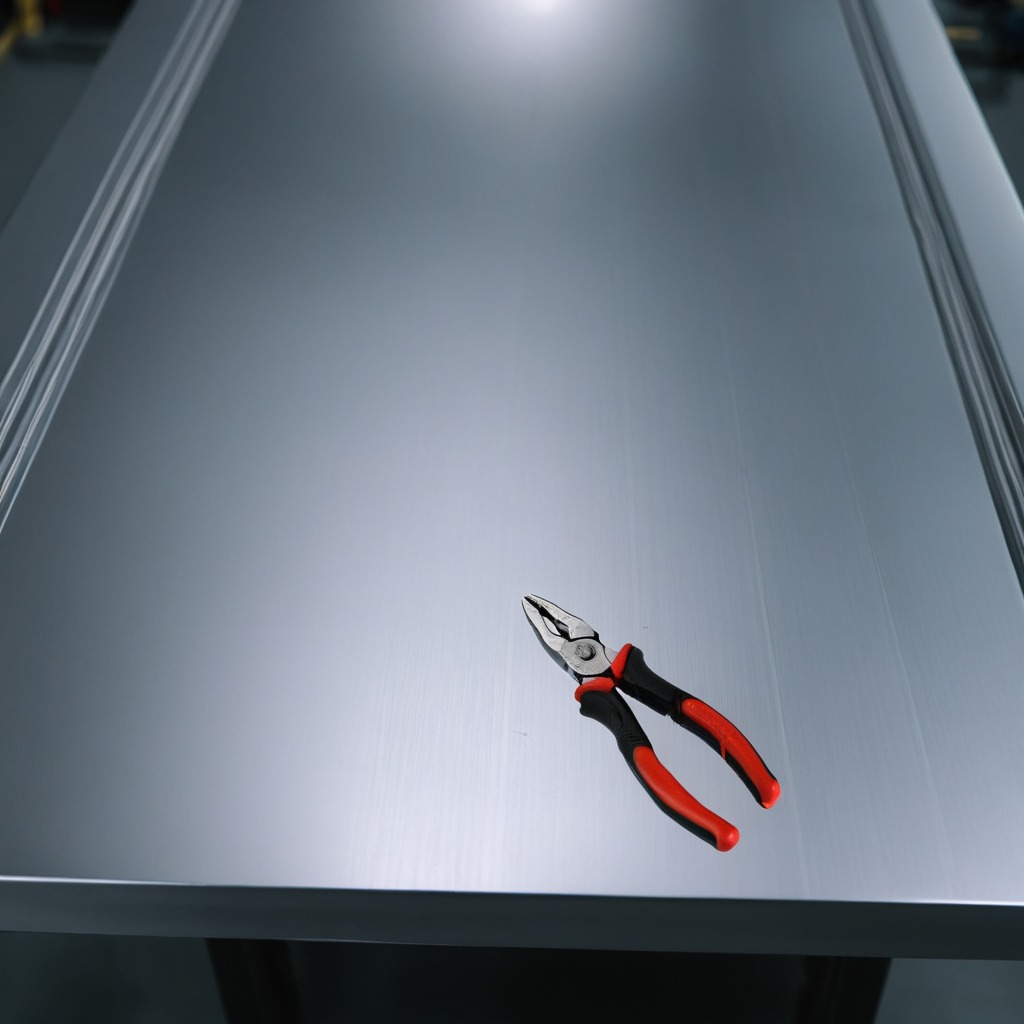
A plier is lying on the metal table in a machine shop under fluorescent lights.